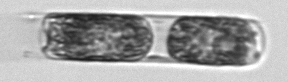
Label: Hemiaulus